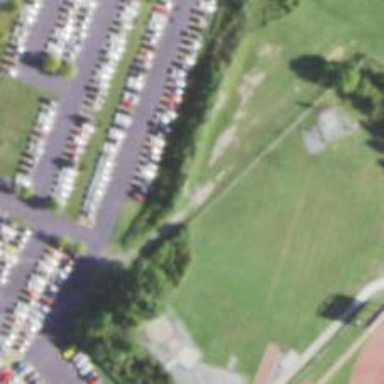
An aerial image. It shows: Disc golf tee.